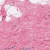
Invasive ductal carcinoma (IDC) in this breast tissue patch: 0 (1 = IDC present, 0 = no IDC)